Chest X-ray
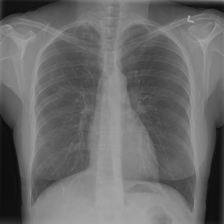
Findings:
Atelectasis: negative
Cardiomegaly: negative
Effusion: negative
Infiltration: negative
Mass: negative
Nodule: negative
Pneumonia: negative
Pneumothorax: negative
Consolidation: negative
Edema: negative
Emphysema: negative
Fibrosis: negative
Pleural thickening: negative
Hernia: negative